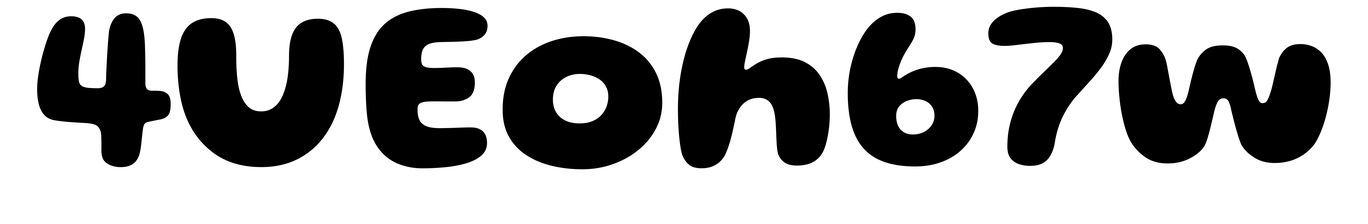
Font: Gluten_Bold